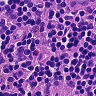
Metastatic tissue present: no